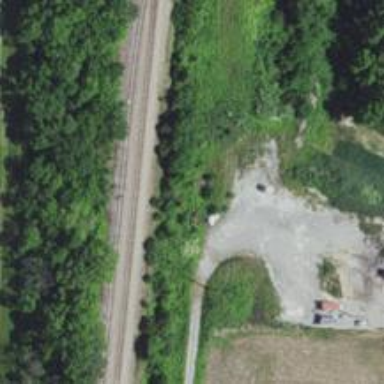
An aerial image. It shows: Junction on the railway.